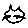
Label: cat